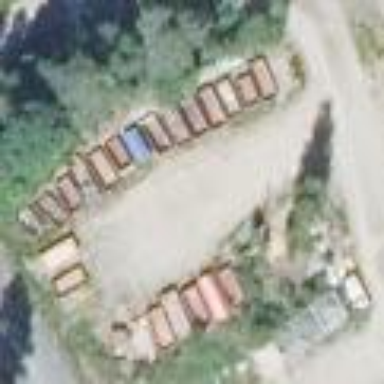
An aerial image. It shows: Industrial area used as vehicle depot.